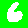
Digit: 6